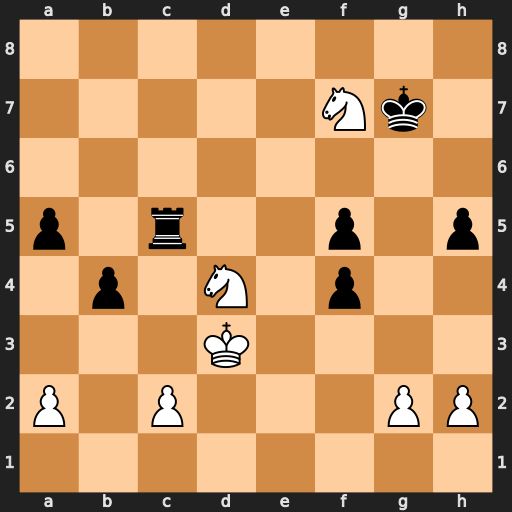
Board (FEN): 8/5Nk1/8/p1r2p1p/1p1N1p2/3K4/P1P3PP/8
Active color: w
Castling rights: -
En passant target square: -
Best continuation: Ne6+ Kxf7 Nxc5